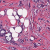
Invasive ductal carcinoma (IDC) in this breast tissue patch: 1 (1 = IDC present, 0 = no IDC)